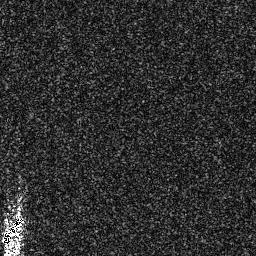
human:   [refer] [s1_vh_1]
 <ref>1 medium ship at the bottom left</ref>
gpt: <box>[[0, 83, 9, 96, 0]]</box>